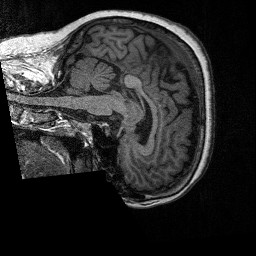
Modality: T1w
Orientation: sagittal
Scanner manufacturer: siemens
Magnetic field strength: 3 T
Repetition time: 2.3 s
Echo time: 0.00226 s